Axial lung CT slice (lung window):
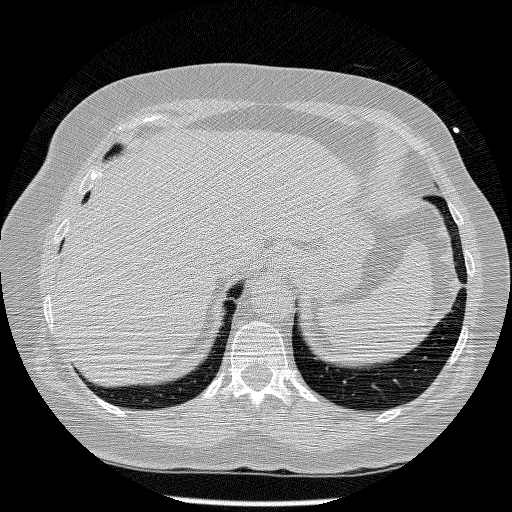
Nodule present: no